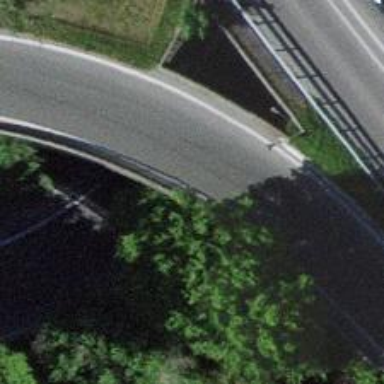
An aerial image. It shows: Trunk link highway.